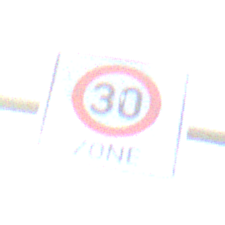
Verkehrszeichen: BeginnZone30
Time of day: MorningAfternoon
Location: Outdoor (Suburban)
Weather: PartlyCloudy
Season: NotSpecified
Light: Natural